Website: home-depot
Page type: payment
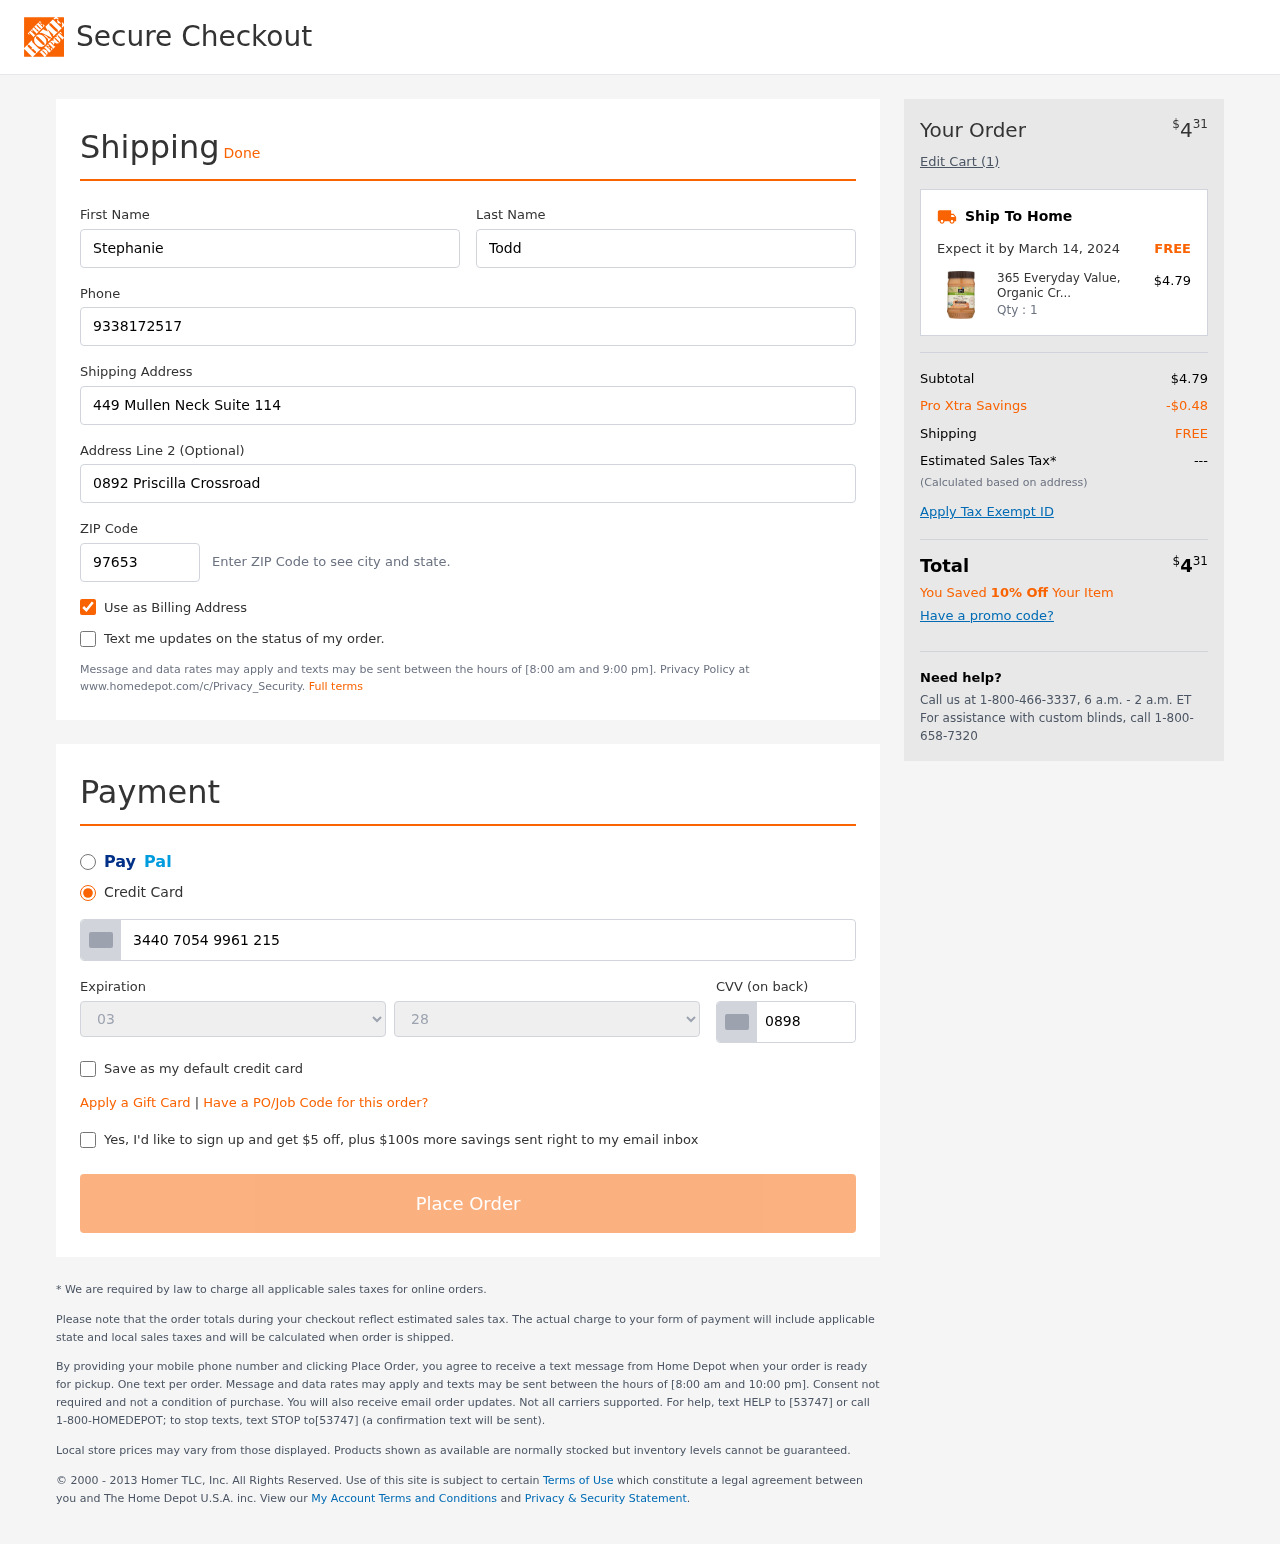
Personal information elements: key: PII_CARD_CVV
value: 0898
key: PII_CARD_EXPIRY_MONTH
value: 03
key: PII_CARD_EXPIRY_YEAR
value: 28
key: PII_CARD_NUMBER
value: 3440 7054 9961 215
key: PII_FIRSTNAME
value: Stephanie
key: PII_LASTNAME
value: Todd
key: PII_PHONE
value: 9338172517
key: PII_POSTCODE
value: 97653
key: PII_STREET
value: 449 Mullen Neck Suite 114
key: PII_STREET2
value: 0892 Priscilla Crossroad
Product elements: key: PRODUCT1_NAME
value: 365 Everyday Value, Organic Creamy Peanut Butter, Unsweetened, 16 oz
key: PRODUCT1_PRICE
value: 4.79
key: PRODUCT1_QUANTITY
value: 1
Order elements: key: ORDER_TOTAL
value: $431
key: ORDER_NUM_ITEMS
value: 1
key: ORDER_DELIVERY_DATE
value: March 14, 2024
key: ORDER_SUBTOTAL
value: $4.79
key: ORDER_DISCOUNT
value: -$0.48
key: ORDER_SHIPPING_COST
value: FREE